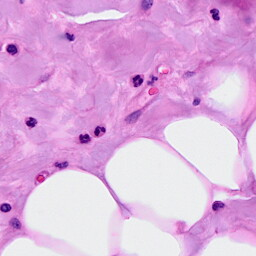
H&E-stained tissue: Breast